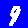
Digit: 9